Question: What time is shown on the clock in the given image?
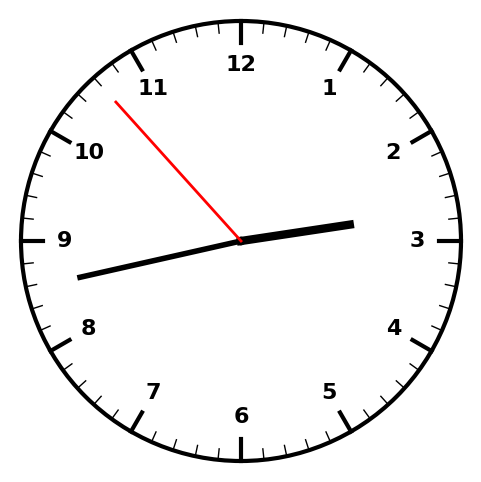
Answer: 02:42:53